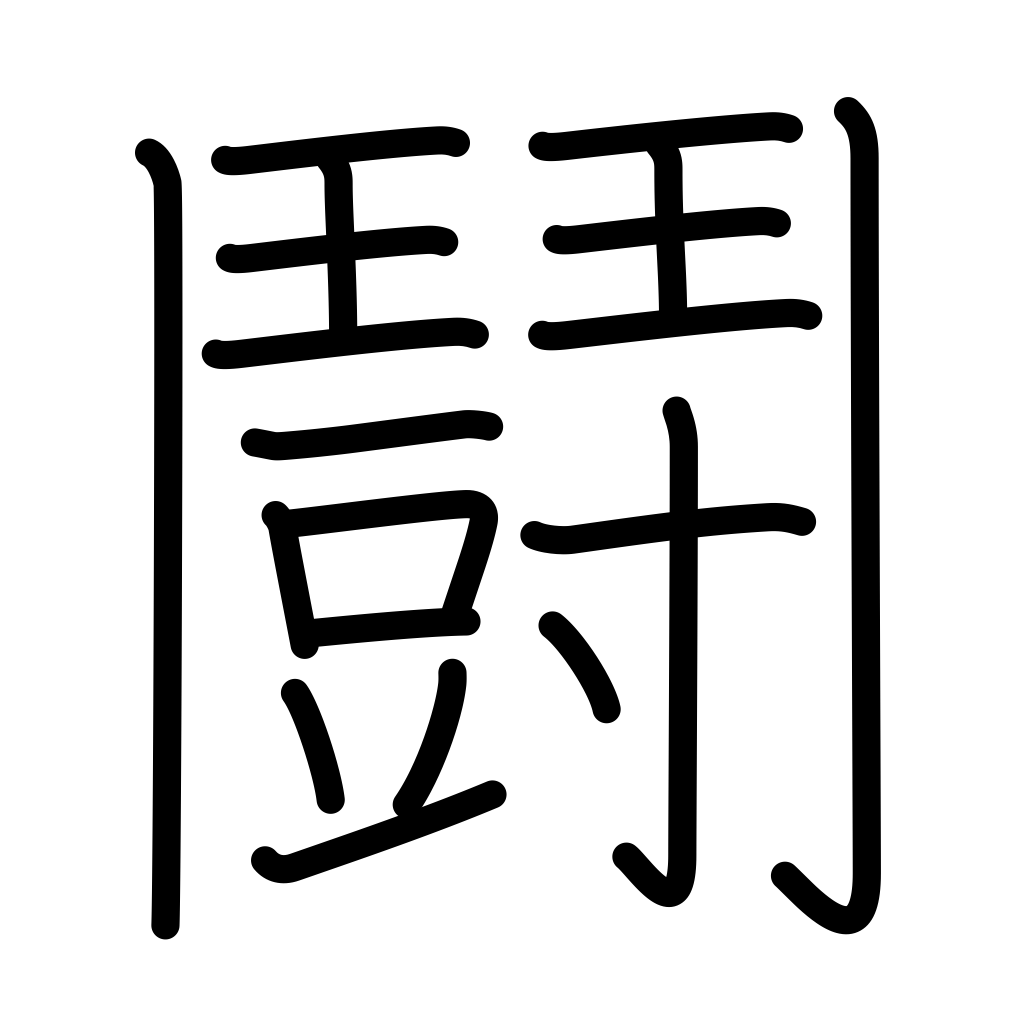
Meaning: fighting